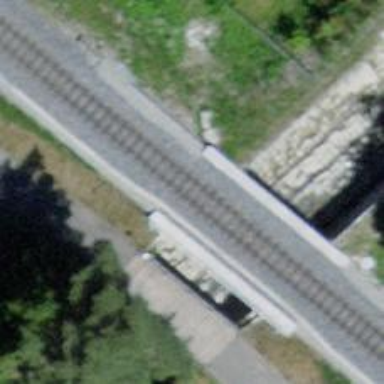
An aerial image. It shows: Narrow-gauge railway with electrified contact lines. The railway has one track and runs along embankment.